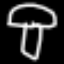
Label: mushroom